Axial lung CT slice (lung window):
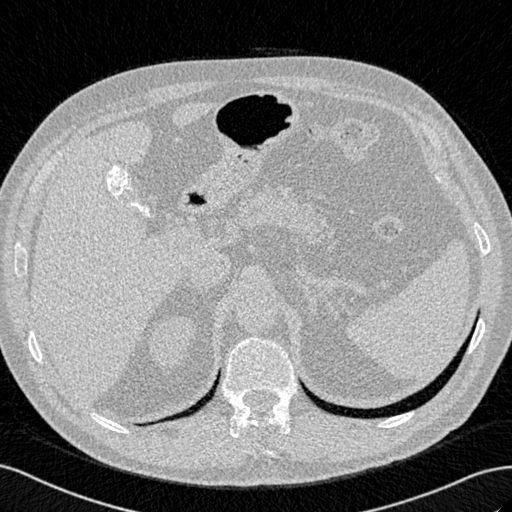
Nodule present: no